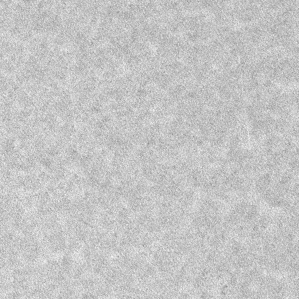
Label: frost